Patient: sex F, age 56
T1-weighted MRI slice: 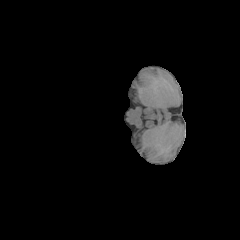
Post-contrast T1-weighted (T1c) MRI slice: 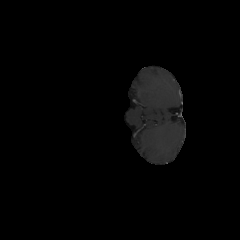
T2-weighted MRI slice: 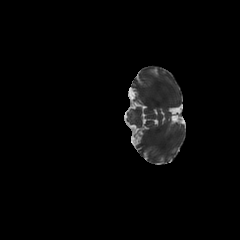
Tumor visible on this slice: no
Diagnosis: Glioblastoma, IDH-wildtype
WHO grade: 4